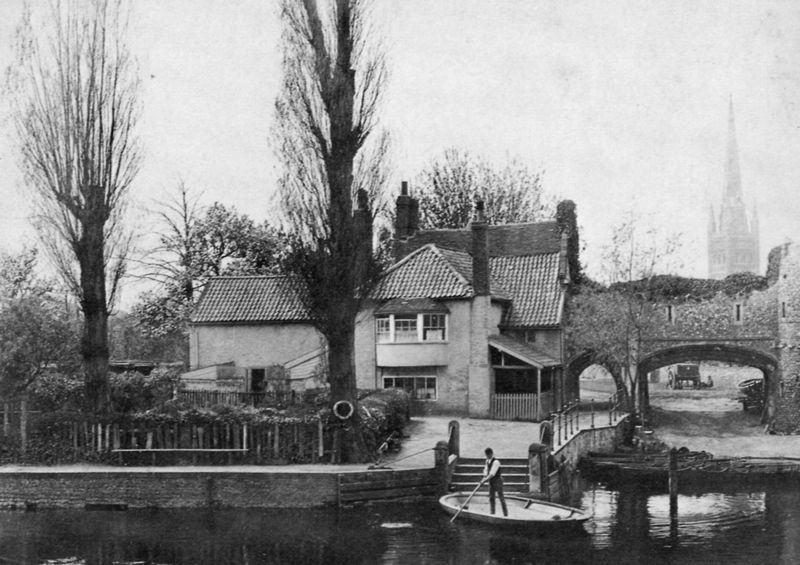
Titel: Norwich, Pulls Fähre
Künstler: Francis Frith
Schlagwörter: baum, dunkel, felsen, himmel, mann, schatten, wasser, weiß, wolken, baumstämme, bäume, fluss, kirchturm, landschaft, see, stadt, ufer, äste, fenster, grau, hell, hintergrund, holz, hut, jahrhundertwende, licht, schwarz, strasse, dach, gebäude, haus, weg, wolke, zaun, alt, jacke, architektur, mensch, spitze, stein, steine, holland, ast, bach, baumstamm, gracht, häuser, kalt, pappeln, spiegelung, brücke, gewässer, kanal, kirche, pfad, sträucher, spitzen, person, pflanzen, wald, boot, boote, dachziegel, kahn, kamin, kirchturmspitze, paddel, ruder, schornstein, schuppen, stock, turm, garten, balkon, schiff, sommer, bogen, pflaster, stab, studie, fischer, schiffer, fels, dorf, dächer, giebel, mauer, schornsteine, ziegel, dunst, hecke, nebel, kahl, bauernhof, herbst, hof, latten, winter, zäune, schlot, bank, kai, promenade, bootssteg, steeg, steg, treppe, unterstand, wetter, arch, church, stairs, steps, white, window, black, grey, old, windows, picture, durchgang, geländer, stufe, stufen, junge, weste, tor, reflexion, anbau, foto, fotografie, photographie, bögen, erker, ruine, weiden, türme, torbogen, kälte, schwarz weiss, trüb, kathedrale, photo, tore, bewachsen, anwesen, schiefer, man, sky, tree, boat, house, lake, landscape, water, ziegeldach, roof, street, tower, trees, kastanienbäume, river, black and white, ruin, pflöcke, anlegestelle, tunnel, bridge, fence, brücken, rural, pfalnzen, kain, satteldach, flussufer, kastanien, gate, venice, staken, fährmann, carport, dachziegeln, irche, kahnfahrt, stiege, chimney, spire, zu hause, verhangen, stocks, scharzweiß, fog, balon, brückenhaus, lübeck, photograph, photography, rettungsring, kutsche, riverside, hous, dock, oar, schwarweiß, se, flood, paddle, blakc and white, spieglung#, fisherman, punting, lifesaver, #mann, black and white photograph, historic photograph, ferryman, derragotype, b & w photo